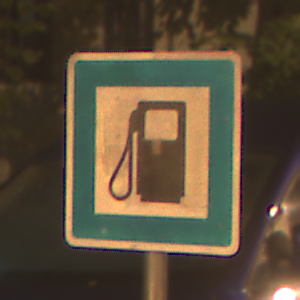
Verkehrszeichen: Tankstelle
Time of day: Night
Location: Outdoor (Urban)
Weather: Clear
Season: NotSpecified
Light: Artificial